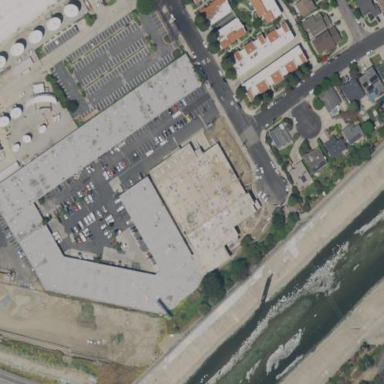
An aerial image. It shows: Industrial building.